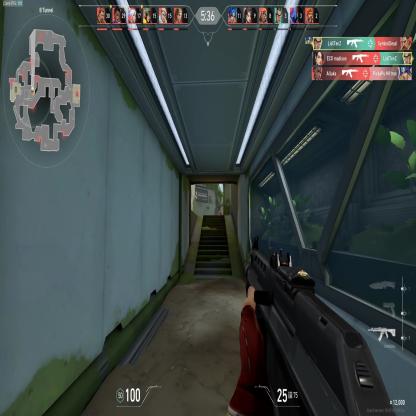
Label: enemy